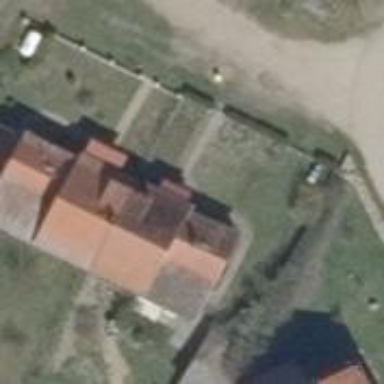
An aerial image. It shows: Gabled building.